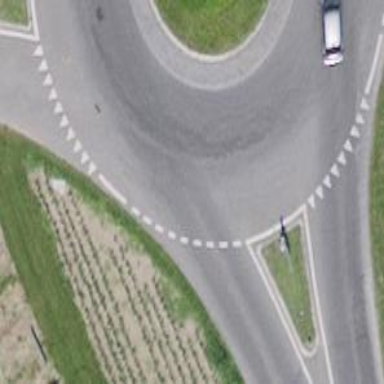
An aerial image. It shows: Asphalt road that is secondary route leading to roundabout.